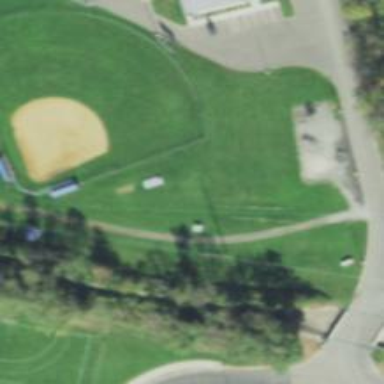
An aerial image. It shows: Baseball pitch for leisure land.